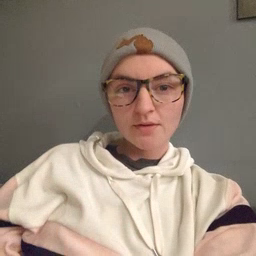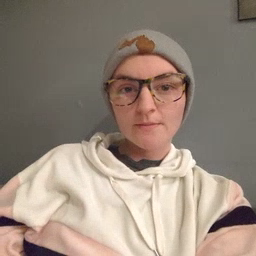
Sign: for